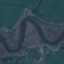
Label: River